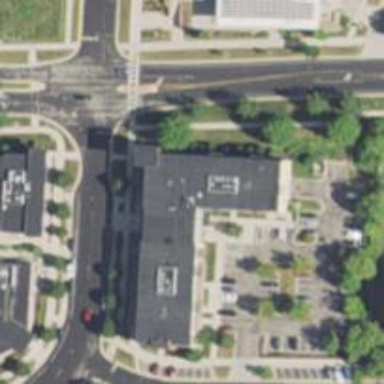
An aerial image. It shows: Healthcare clinic.